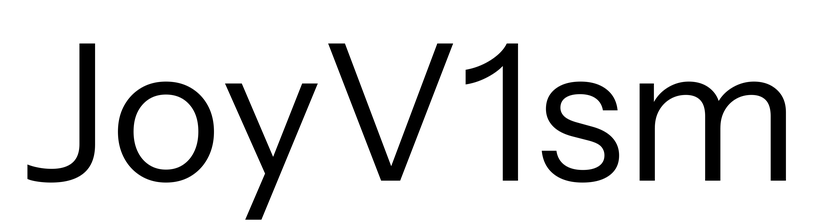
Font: InstrumentSans_Regular